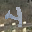
Label: 4